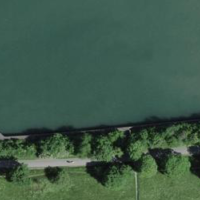
EUNIS habitat code: 15
Species observed at this site:
Cornus sanguinea
Sylvia atricapilla
Aythya fuligula
Podiceps cristatus